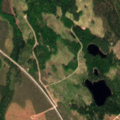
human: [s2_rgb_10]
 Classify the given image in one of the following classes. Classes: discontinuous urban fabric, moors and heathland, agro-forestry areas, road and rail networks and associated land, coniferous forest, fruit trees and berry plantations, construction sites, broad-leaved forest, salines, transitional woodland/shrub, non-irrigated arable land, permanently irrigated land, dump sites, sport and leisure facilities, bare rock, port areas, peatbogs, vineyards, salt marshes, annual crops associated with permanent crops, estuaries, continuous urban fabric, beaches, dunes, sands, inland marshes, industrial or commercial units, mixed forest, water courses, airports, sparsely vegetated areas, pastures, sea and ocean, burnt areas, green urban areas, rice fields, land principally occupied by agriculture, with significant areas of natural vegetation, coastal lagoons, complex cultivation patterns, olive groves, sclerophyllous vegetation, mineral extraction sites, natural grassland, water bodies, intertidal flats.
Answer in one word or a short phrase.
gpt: coniferous forest, transitional woodland/shrub